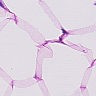
Metastatic tissue present: no